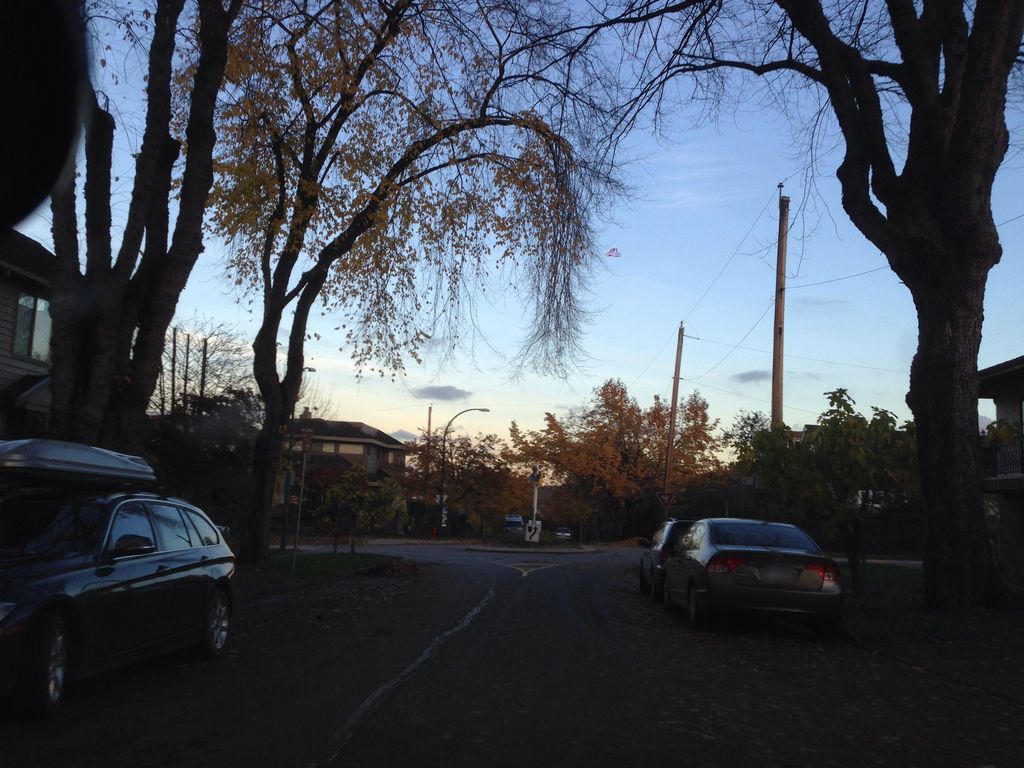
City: vancouver